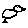
Label: bird